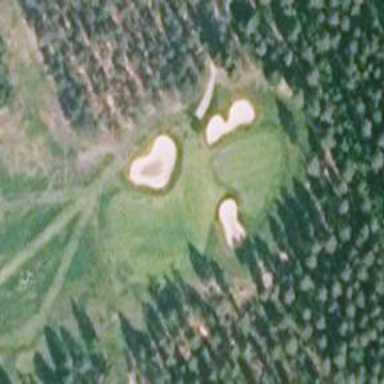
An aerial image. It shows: View of golf hole.